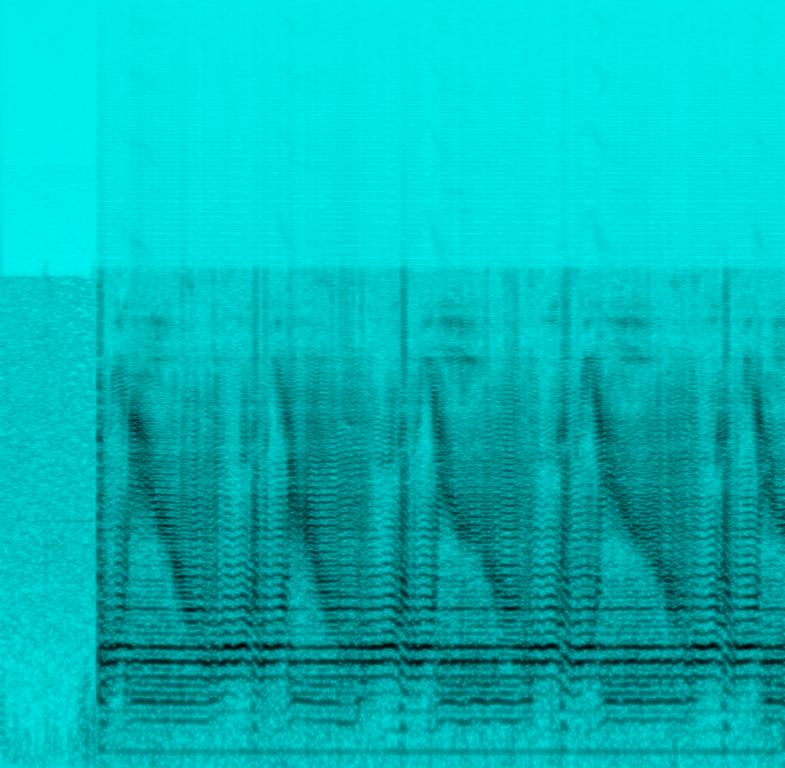
The low quality recording features a didgeridoo melody and some water flowing sounds in the background, as it was recorded outdoors. The recording is mono and noisy.